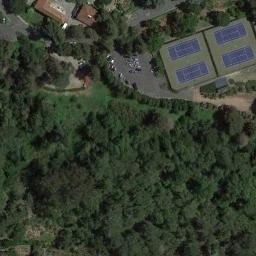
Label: tennis_court